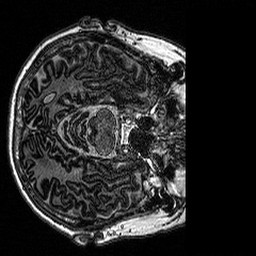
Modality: MP2RAGE
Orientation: axial
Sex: male
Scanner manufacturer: siemens
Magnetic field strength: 3 T
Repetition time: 5 s
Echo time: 0.00292 s